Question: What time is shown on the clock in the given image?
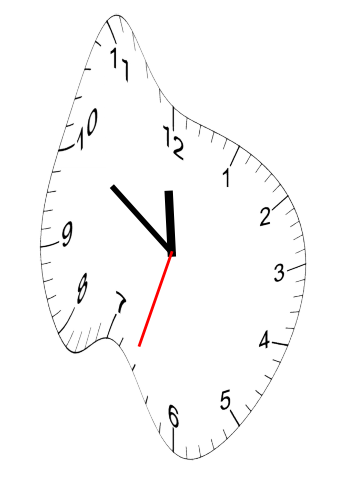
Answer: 11:50:33